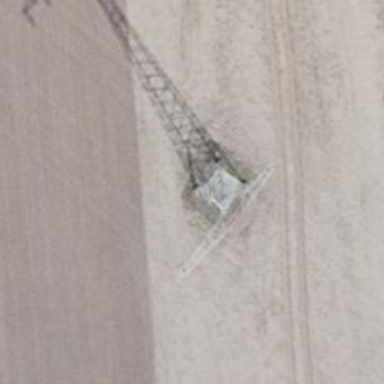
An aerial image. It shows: Power tower.